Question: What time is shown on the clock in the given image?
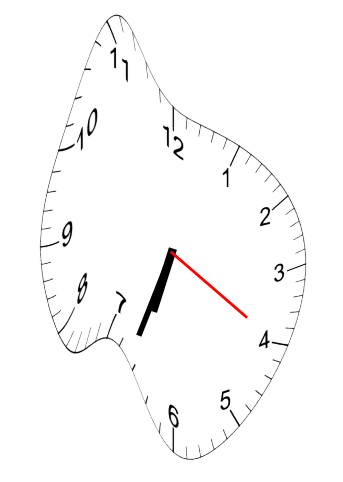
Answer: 06:33:20